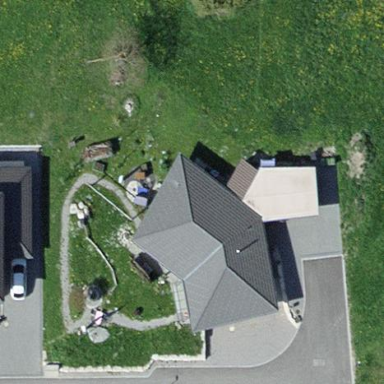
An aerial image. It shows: Hipped roof house.